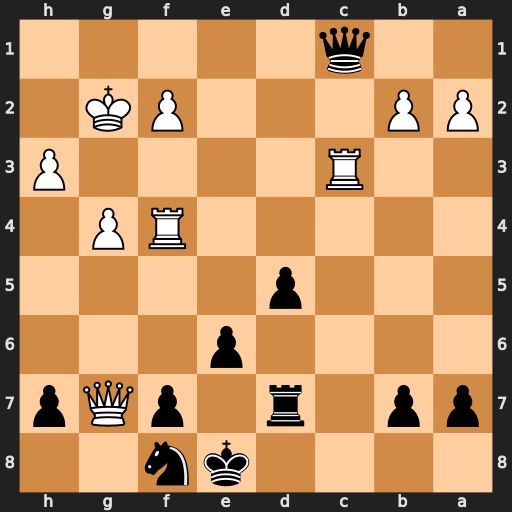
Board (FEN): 4kn2/pp1r1pQp/4p3/3p4/5RP1/2R4P/PP3PK1/2q5
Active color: b
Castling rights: -
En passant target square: -
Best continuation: Qxf4 Rc8+ Rd8 Rxd8+ Kxd8